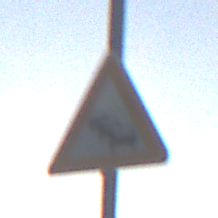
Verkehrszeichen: Stau
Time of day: SunriseSunset
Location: Outdoor (Nature)
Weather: Clear
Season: NotSpecified
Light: Natural